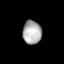
Tissue: lung
Cell type: Endothelial cells
Senescence score: 0.6864
Nuclear area (px): 438
Mean DAPI intensity: 171.678